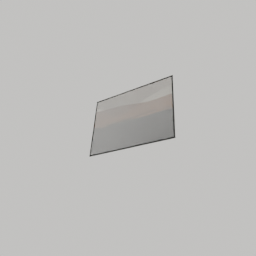
Label: decoration